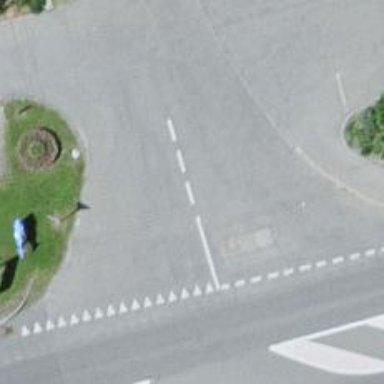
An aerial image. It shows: Primary highway with asphalt surface leading to roundabout.